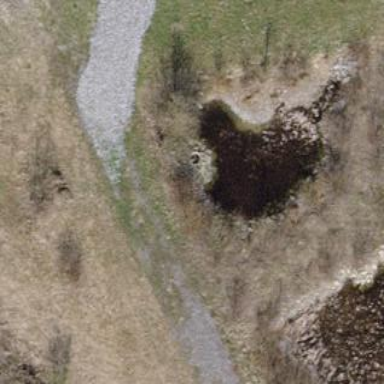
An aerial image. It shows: Pond surrounded by natural water.